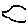
Label: bird